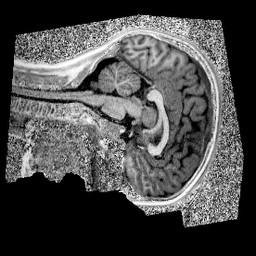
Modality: UNIT1
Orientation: sagittal
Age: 10
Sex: male
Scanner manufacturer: siemens
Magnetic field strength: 3 T
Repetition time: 4 s
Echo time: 0.00299 s